Question: I have in design a Bottom Tab Navigation in a page that isn't in the Bottom Tab group of pages... Is it possible to do?
My Bottom Tab Pages are "Station", "Home" and "Menu". I have a "Form" screen, and in the UI this Form has the Bottom Tab... Is it possible in React Native?
It seems like impossible and I didn't find nothing in docs (React Navigation / React Native)
Edit: Putting a design example.

Pay attention, in the image above, the "" isn't in the bottom menu group of pages, but I need to show the bottom menu in this page too (Workers Form)...
I didn't find any information about it in React Navigation docs, so I don't know if it's possible.
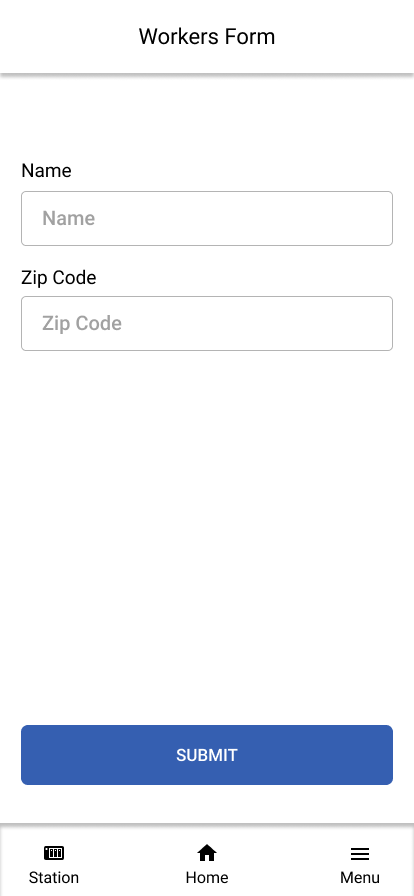
Answer: You need to embed a 'Stack.Navigator' inside your 'Tab.Navigator'.Please refer to my answer <URL>